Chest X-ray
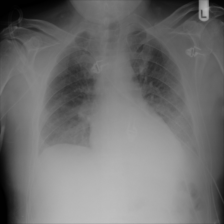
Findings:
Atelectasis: positive
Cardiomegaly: negative
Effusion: positive
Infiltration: negative
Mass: negative
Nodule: negative
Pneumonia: negative
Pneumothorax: negative
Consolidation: positive
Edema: negative
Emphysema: negative
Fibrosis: negative
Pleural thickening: negative
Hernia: negative